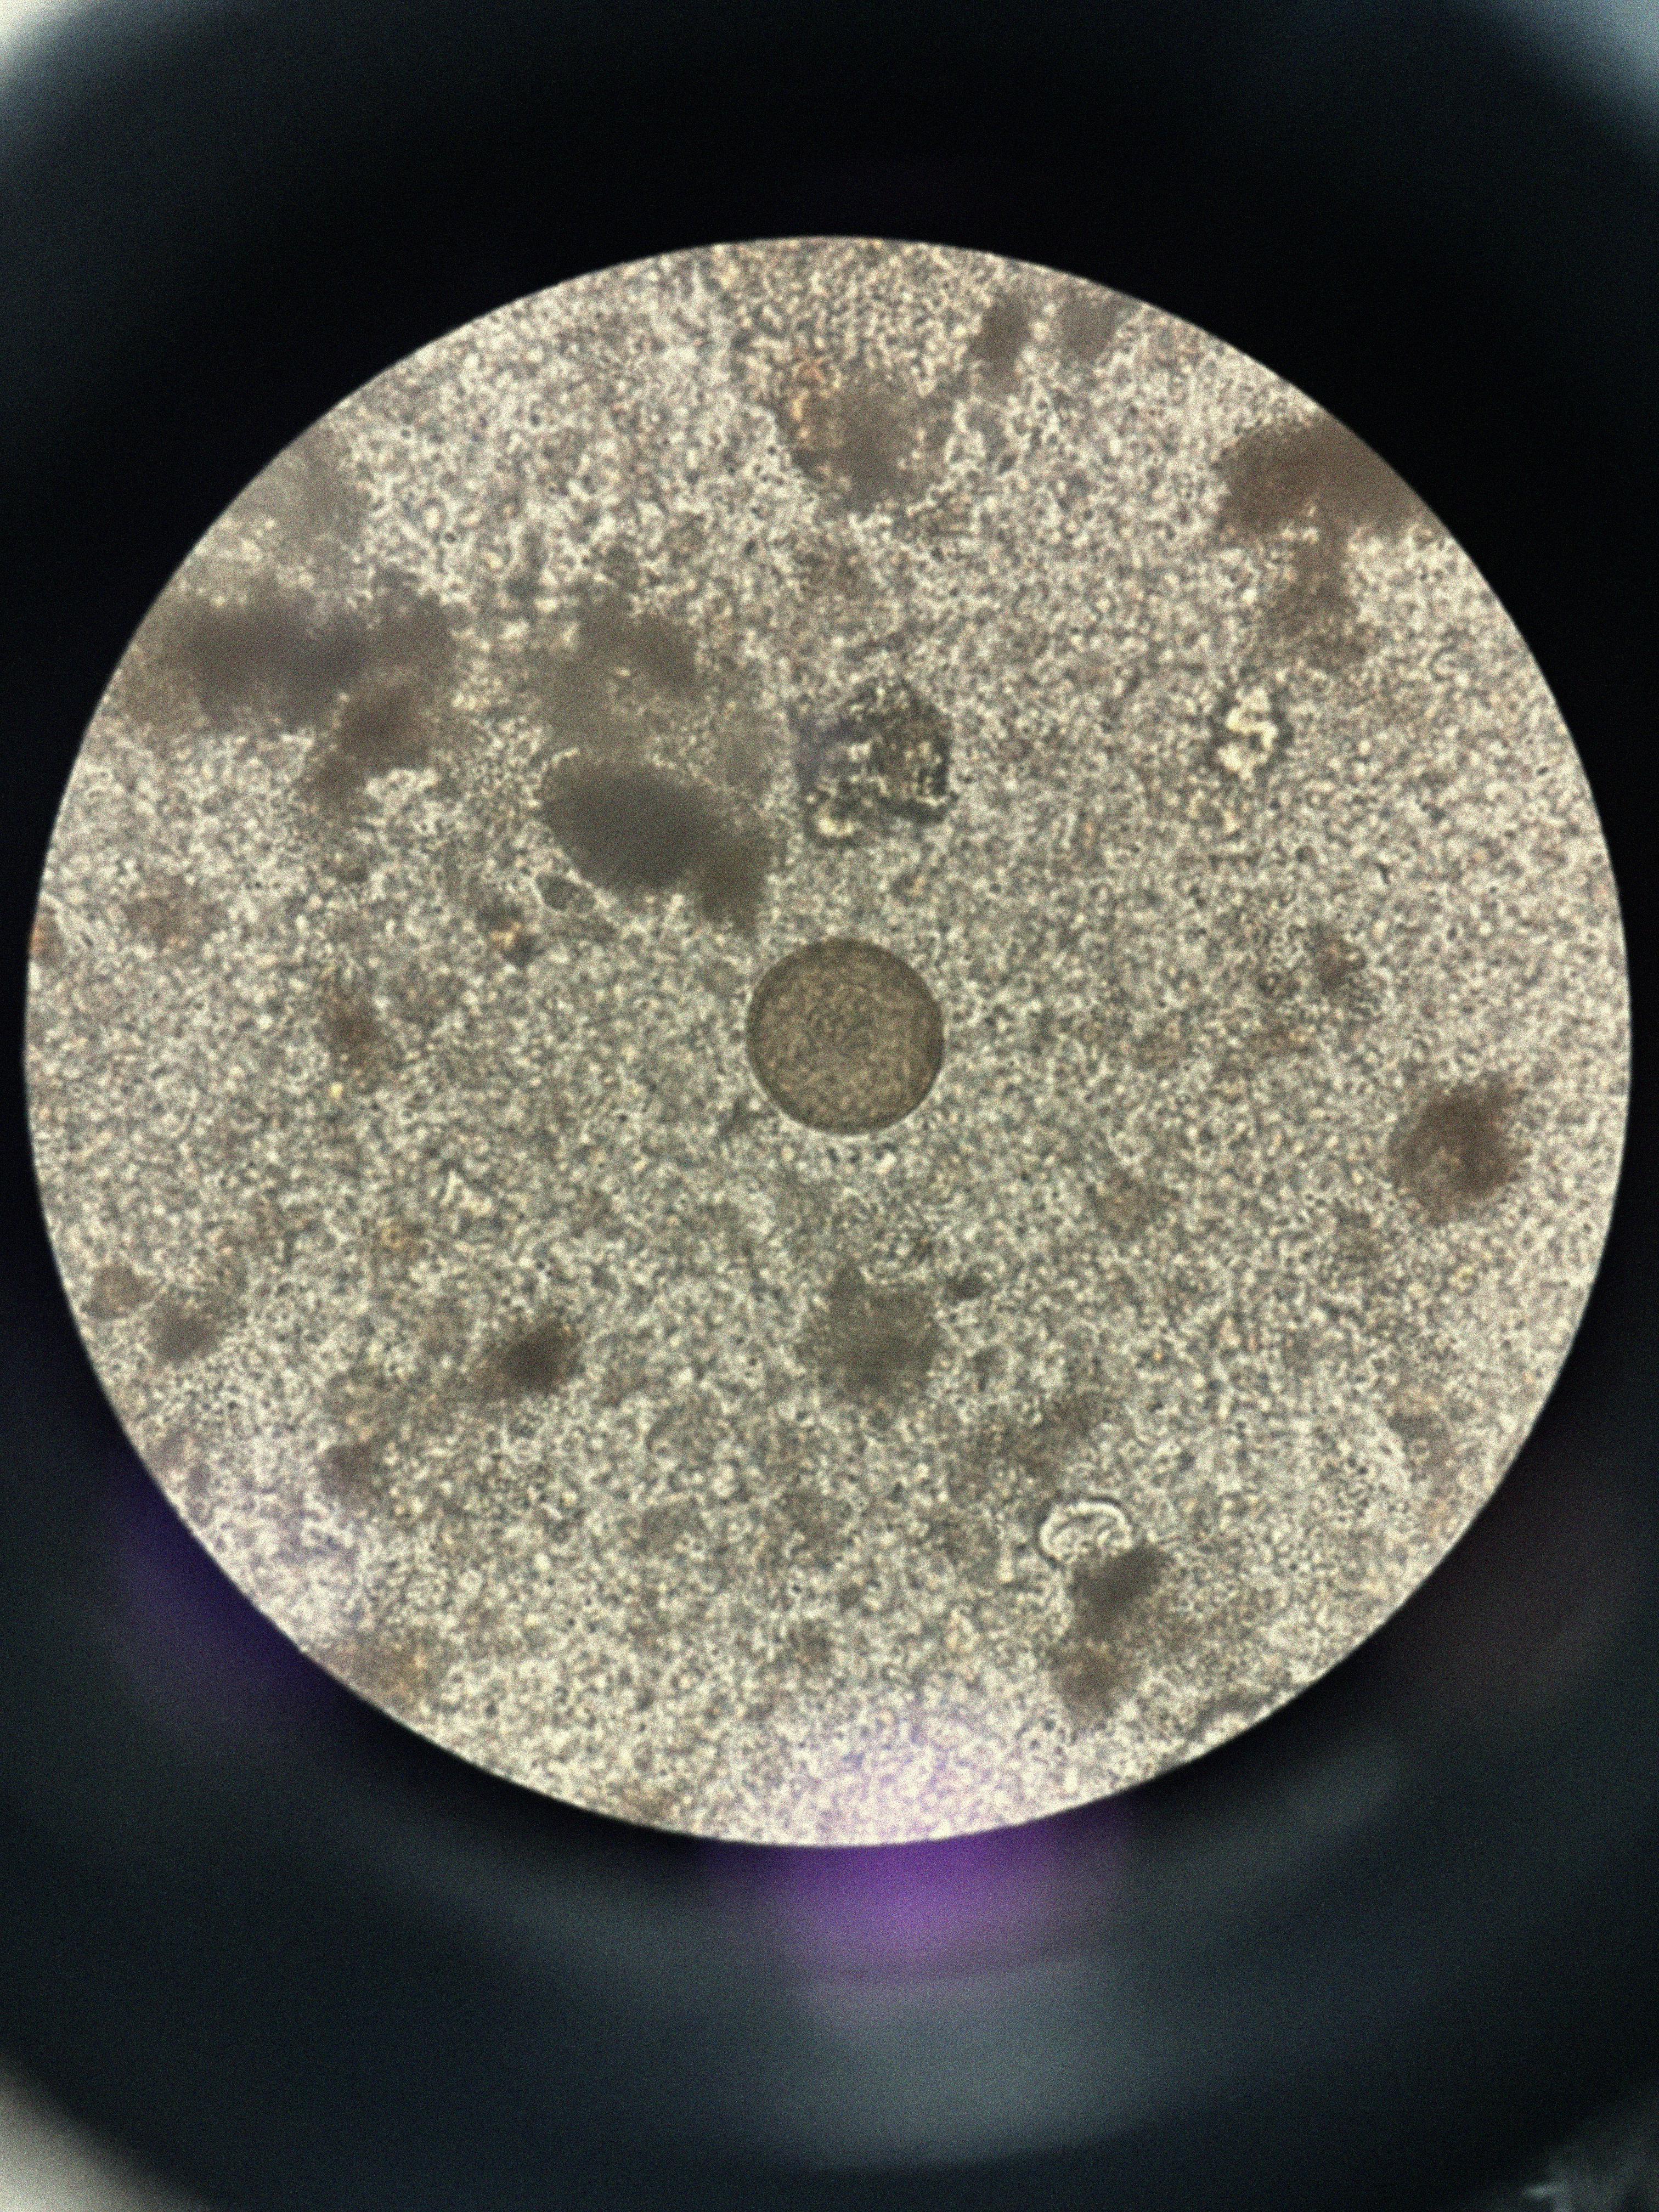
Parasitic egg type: Hymenolepis diminuta